Aerial crown-view tile of a tropical tree (Barro Colorado Island, Panama), acquired 20240611:
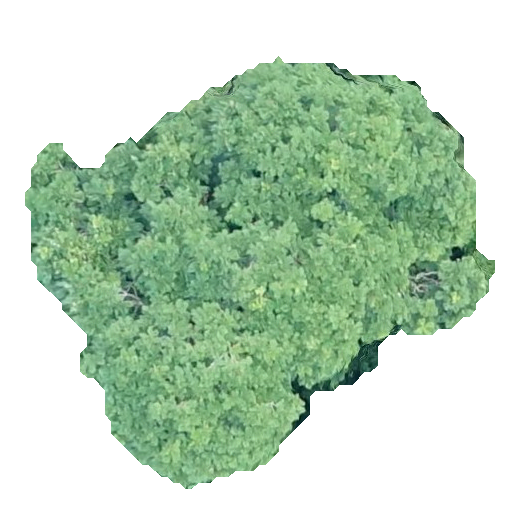
Species: Jacaranda copaia
GBIF accepted scientific name: Jacaranda copaia
Crown area: 202.453 m²